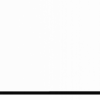
Label: dusty